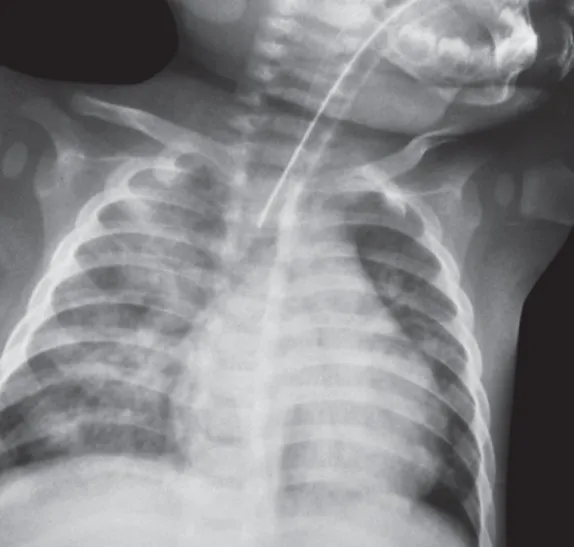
Chest X-ray of case 1 showing pulmonary hemorrhage.
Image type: radiology (x_ray)